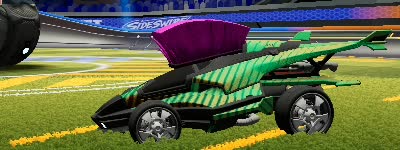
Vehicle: aftershock